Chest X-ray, PA view. Patient: 34 years old, sex M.
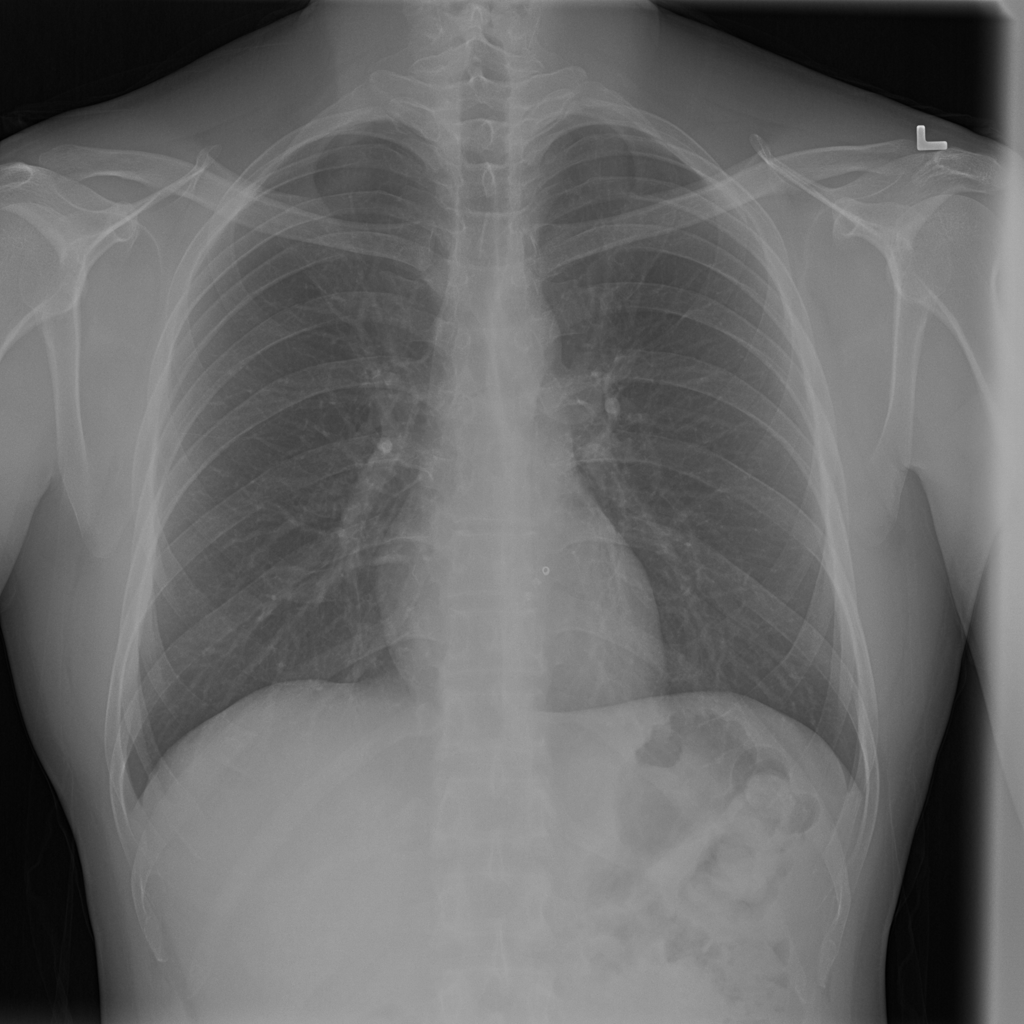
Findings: No Finding